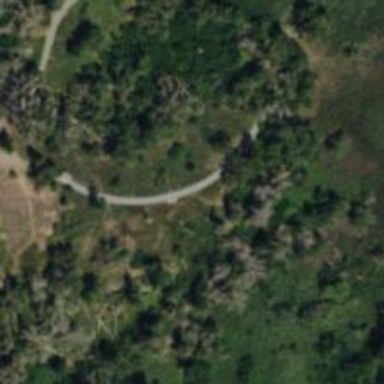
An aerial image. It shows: Path.